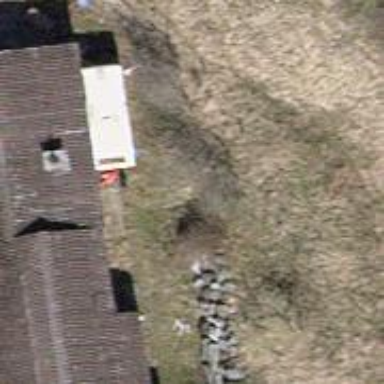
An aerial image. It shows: Detached building with gabled roof.